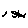
Label: star